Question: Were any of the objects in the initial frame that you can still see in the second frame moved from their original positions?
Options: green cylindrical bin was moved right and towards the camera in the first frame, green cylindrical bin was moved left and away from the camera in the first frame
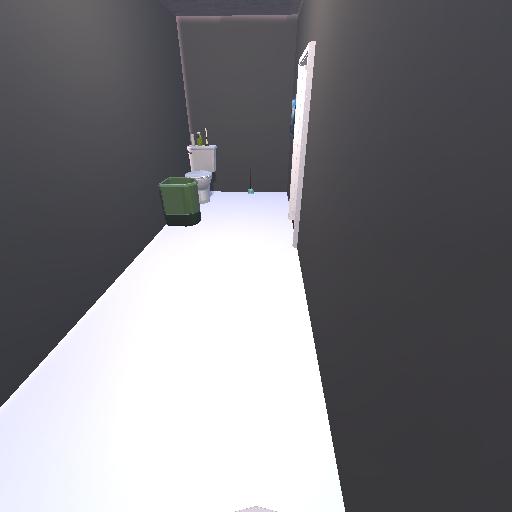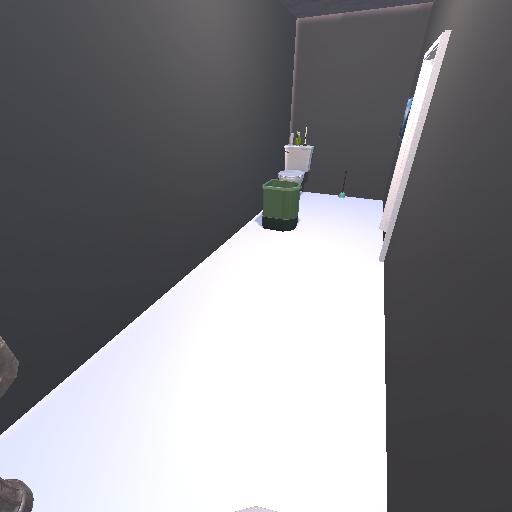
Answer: green cylindrical bin was moved right and towards the camera in the first frame